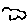
Label: cloud